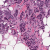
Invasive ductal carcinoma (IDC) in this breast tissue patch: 0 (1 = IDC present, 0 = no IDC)